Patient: sex F, age 59
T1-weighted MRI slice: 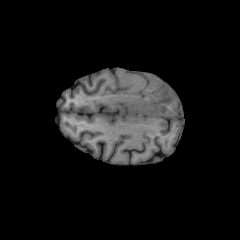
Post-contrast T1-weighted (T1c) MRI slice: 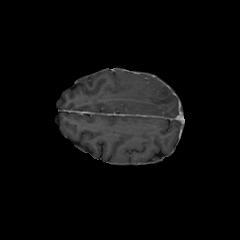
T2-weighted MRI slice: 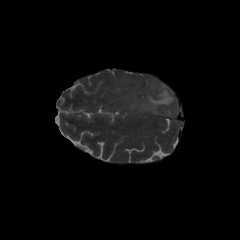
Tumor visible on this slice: yes
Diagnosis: Glioblastoma, IDH-wildtype
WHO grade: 4